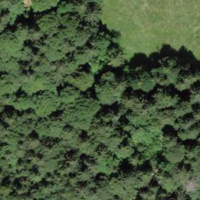
EUNIS habitat code: 43
Species observed at this site:
Oxalis acetosella